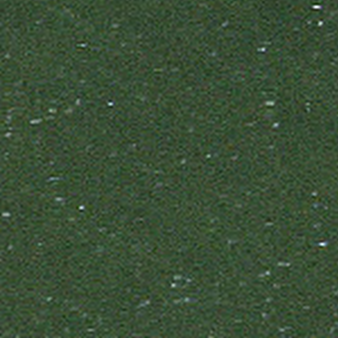
Label: other